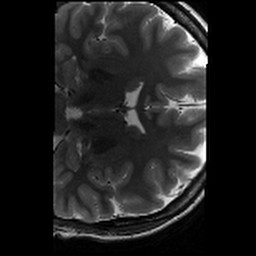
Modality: T2w
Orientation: coronal
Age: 24
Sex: female
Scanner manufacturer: siemens
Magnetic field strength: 3 T
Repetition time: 8.02 s
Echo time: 0.08 s